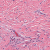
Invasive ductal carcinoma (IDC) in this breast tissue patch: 0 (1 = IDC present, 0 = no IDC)